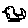
Label: bird